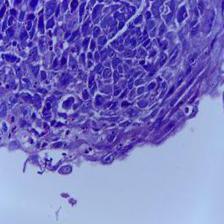
Diagnosis: OSCC